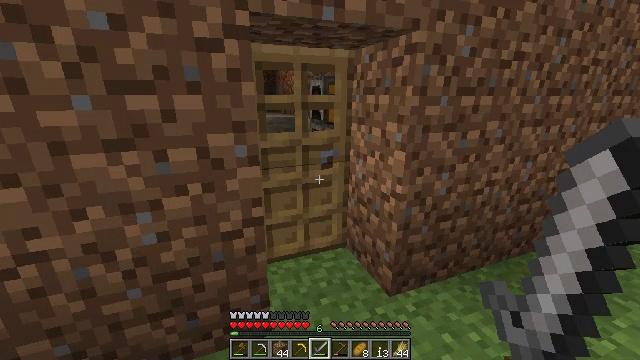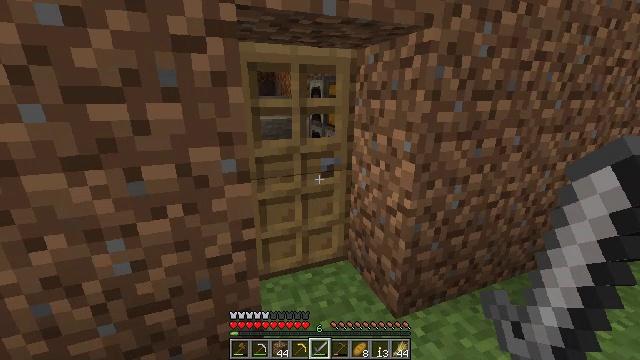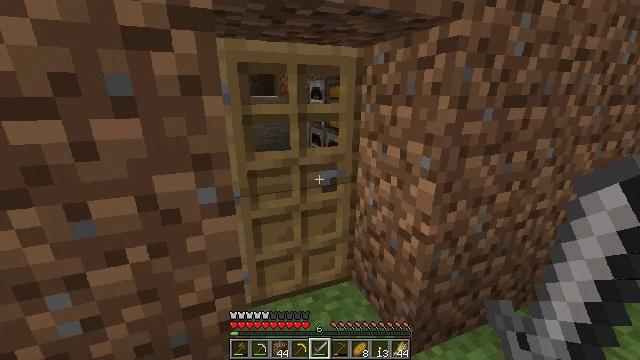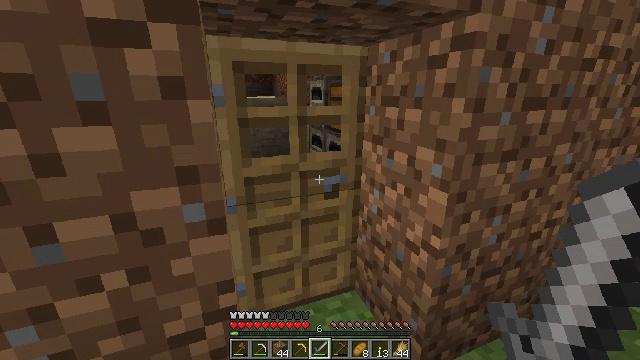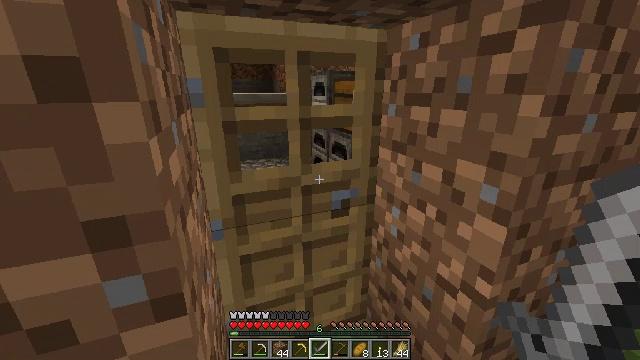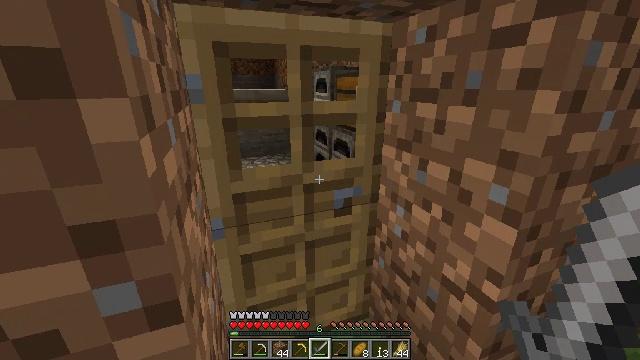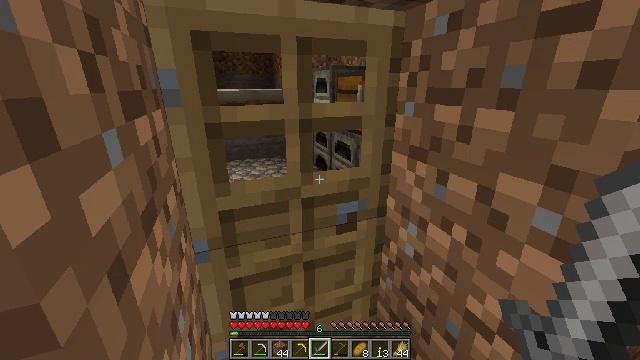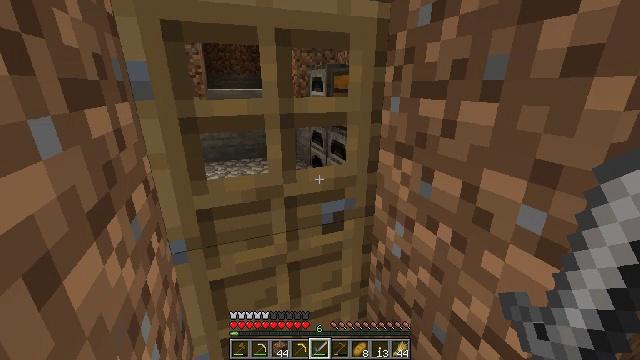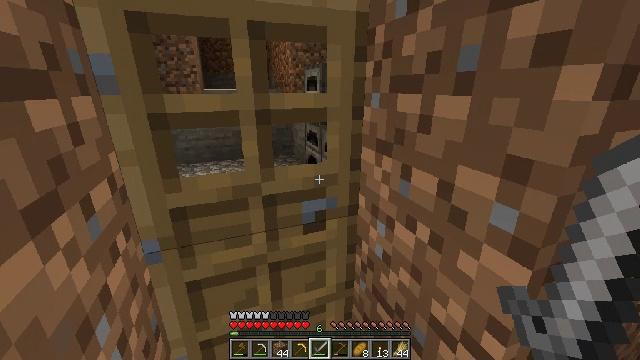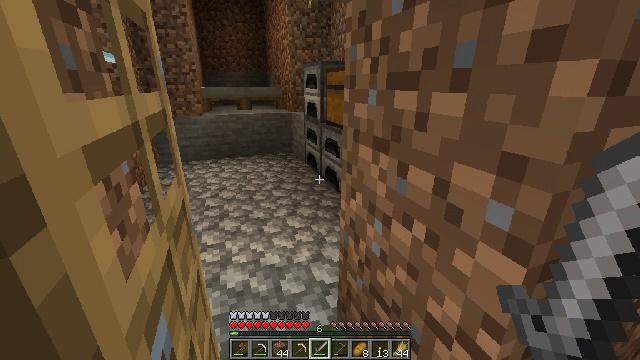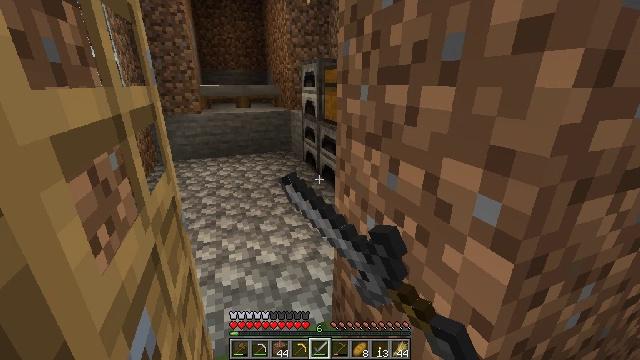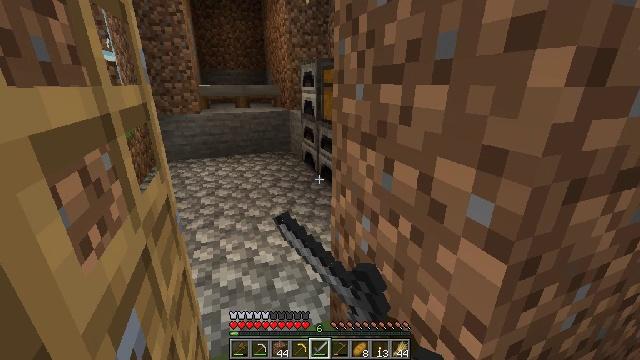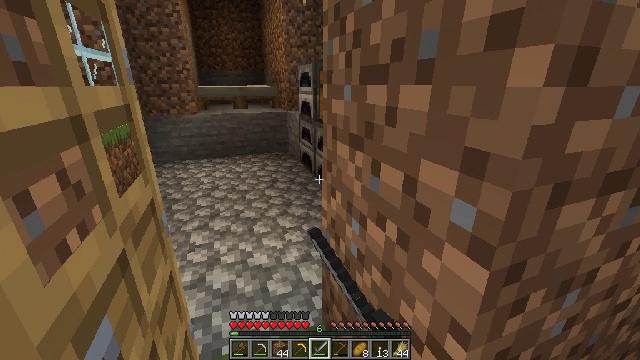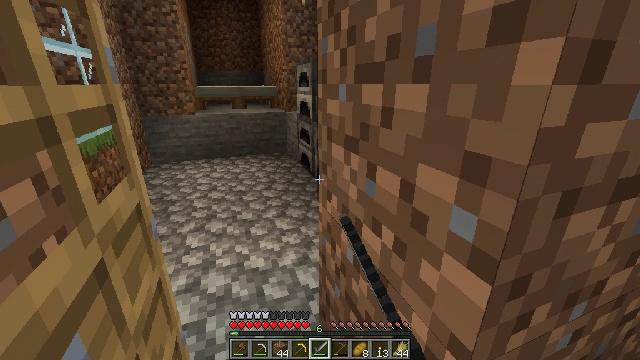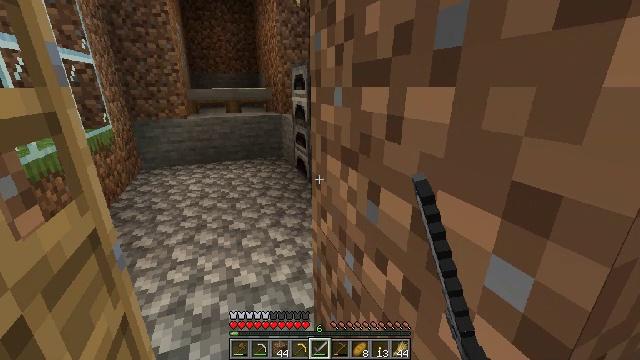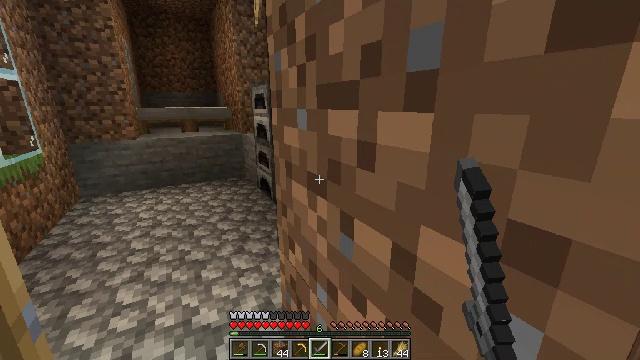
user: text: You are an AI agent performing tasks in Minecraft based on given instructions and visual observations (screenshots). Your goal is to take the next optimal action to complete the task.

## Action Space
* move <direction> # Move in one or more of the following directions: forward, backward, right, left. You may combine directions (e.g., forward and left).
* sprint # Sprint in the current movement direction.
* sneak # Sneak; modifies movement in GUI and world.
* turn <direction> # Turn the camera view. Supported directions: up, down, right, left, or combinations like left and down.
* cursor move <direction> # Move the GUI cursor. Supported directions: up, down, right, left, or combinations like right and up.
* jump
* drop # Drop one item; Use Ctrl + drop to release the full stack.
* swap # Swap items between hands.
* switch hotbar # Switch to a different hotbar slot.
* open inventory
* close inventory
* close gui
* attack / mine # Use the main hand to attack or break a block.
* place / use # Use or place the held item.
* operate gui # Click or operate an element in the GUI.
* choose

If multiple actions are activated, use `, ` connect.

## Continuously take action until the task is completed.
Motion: motion action
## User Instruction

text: Use the crafting table to make a shield.
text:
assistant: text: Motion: move forward
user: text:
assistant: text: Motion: move forward
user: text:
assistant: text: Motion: move forward
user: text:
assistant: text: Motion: move forward
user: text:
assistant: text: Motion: move forward
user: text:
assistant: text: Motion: move forward
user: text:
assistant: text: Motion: move forward
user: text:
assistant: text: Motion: no_op
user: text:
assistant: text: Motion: use / place
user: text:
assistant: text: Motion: use / place
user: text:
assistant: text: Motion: move forward, use / place
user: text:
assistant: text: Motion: move forward
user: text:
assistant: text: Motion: move forward
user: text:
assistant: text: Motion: move forward
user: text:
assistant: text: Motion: move forward, turn right and up
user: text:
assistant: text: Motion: turn right and up
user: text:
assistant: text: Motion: turn right and up
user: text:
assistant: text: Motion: turn right
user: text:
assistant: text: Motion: turn right
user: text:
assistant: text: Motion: move left
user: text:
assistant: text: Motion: move left, turn left and down
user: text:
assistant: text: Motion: move left, turn left and down
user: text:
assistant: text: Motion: move left, turn left
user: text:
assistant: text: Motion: turn left
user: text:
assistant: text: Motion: turn right and down
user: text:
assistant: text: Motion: turn right and down
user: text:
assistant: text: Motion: turn right and down
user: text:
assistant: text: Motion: turn right and down
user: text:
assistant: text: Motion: turn right
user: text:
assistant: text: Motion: turn right and up